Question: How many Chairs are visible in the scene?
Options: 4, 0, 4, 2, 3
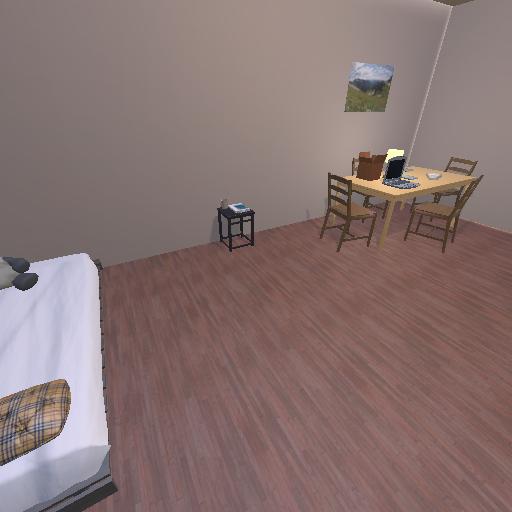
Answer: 4